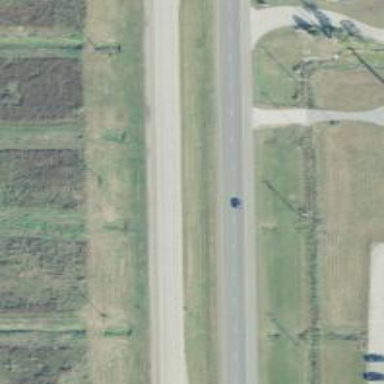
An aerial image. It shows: Asphalt road classified as primary highway with expressway characteristics.